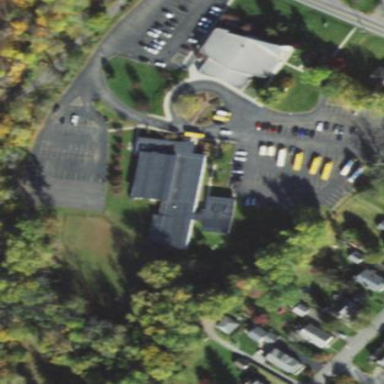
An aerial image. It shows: School building.